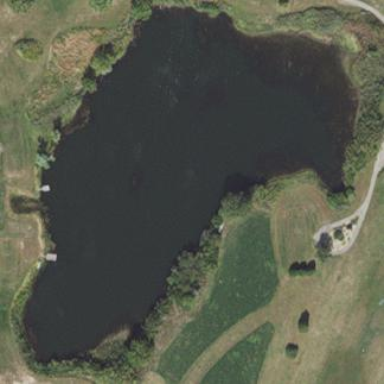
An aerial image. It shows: Scenic view of water hazard on golf course. The natural water feature adds beauty to the landscape.